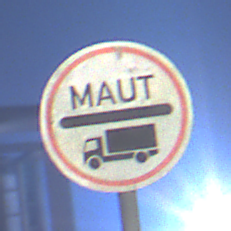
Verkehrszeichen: Mautpflicht
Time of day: Night
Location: Outdoor (Urban)
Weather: PartlyCloudy
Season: NotSpecified
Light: Artificial